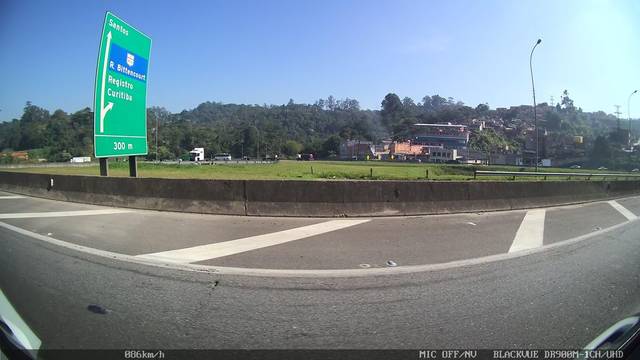
Region: Brazil
Coordinates: -23.63, -46.83